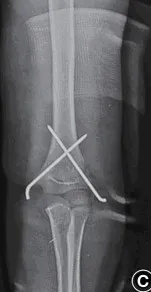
(C) Anteroposterior radiograph after the first surgery shows the fracture reduced with cross pinning.
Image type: radiology (x_ray)